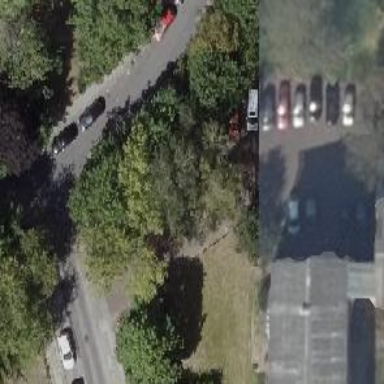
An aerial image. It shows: Road serving as parking aisle.